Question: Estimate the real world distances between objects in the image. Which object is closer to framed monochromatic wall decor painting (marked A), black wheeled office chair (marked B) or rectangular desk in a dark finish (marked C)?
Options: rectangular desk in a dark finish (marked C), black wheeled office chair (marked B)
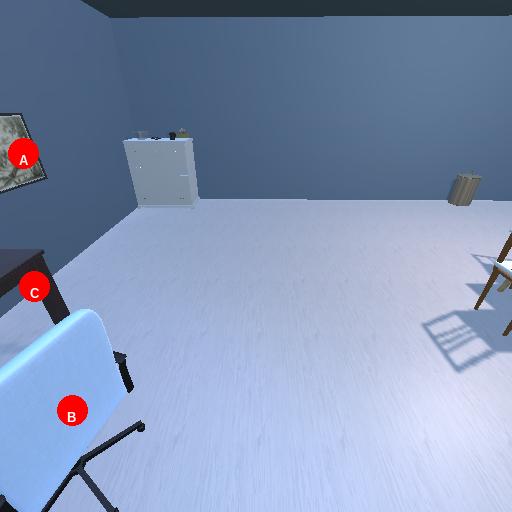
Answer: rectangular desk in a dark finish (marked C)